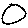
Label: circle